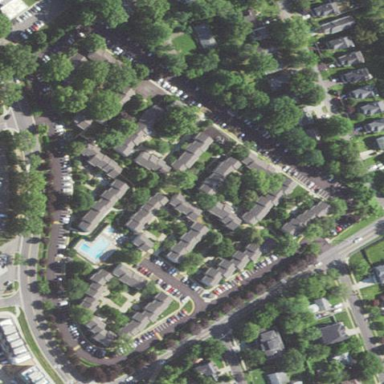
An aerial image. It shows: Residential area.